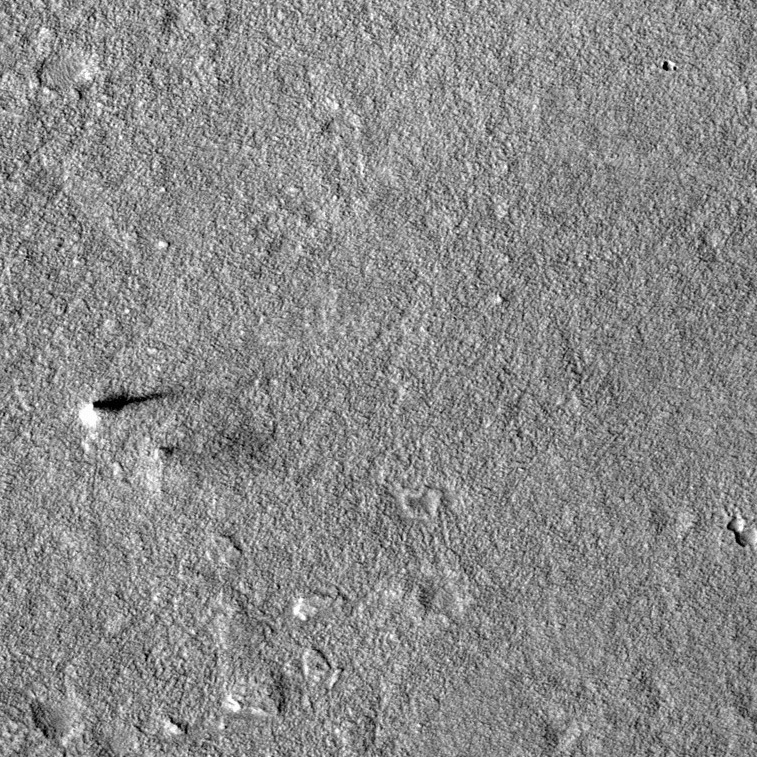
Label: dustdevil